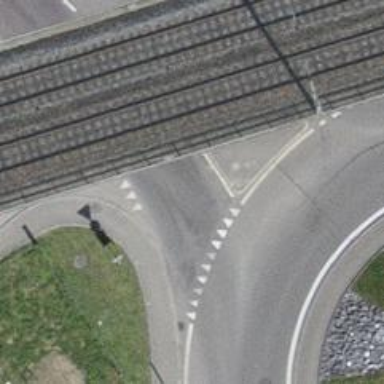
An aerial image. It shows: Road with "give way" sign.